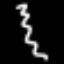
Label: squiggle